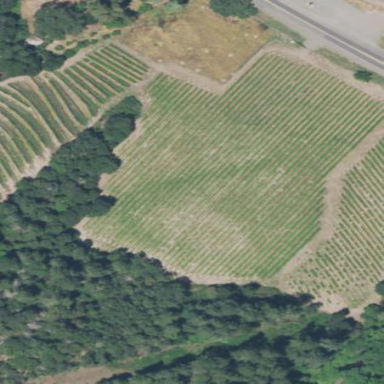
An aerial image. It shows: Vineyard growing wine grapes.